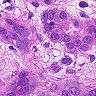
Metastatic tissue present: yes